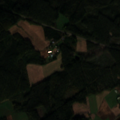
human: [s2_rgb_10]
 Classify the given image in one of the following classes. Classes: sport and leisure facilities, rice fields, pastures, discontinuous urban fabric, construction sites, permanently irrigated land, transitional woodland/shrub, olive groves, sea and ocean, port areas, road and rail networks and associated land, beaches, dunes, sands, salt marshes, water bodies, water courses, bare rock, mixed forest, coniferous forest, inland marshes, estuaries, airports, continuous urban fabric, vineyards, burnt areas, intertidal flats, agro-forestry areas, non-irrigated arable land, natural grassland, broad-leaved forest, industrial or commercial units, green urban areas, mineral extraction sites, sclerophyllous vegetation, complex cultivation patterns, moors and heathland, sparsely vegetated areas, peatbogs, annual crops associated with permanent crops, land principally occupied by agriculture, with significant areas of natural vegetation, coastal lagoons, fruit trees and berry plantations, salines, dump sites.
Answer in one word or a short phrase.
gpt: land principally occupied by agriculture, with significant areas of natural vegetation, coniferous forest, mixed forest, transitional woodland/shrub, water bodies